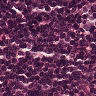
Metastatic tissue present: no